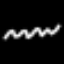
Label: squiggle